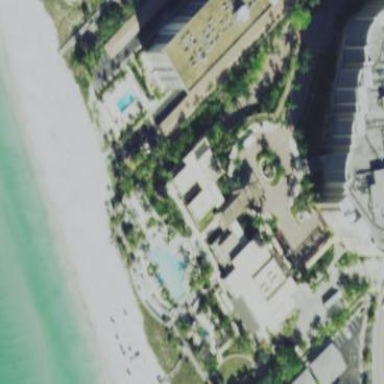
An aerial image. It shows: Hotel building.